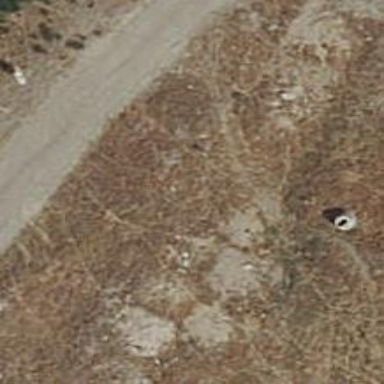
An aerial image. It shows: Dirt track road.